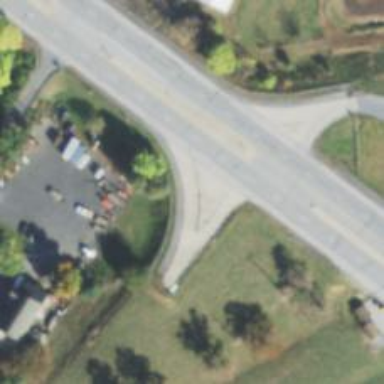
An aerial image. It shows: Service road.